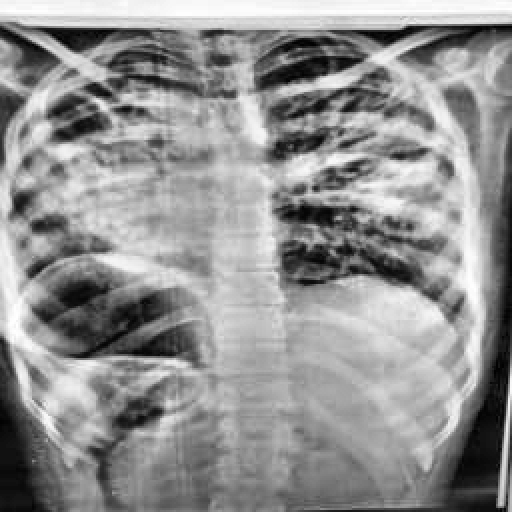
Finding: TUBERCULOSIS